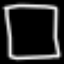
Label: square